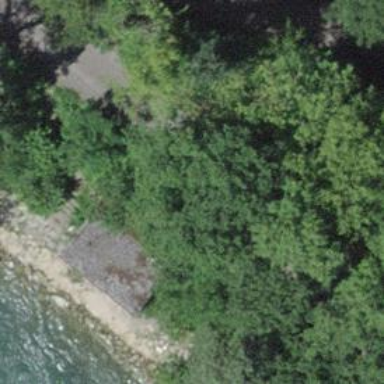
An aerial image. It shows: Stilt house.